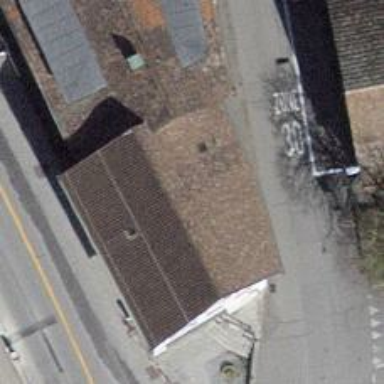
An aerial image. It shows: Restaurant.